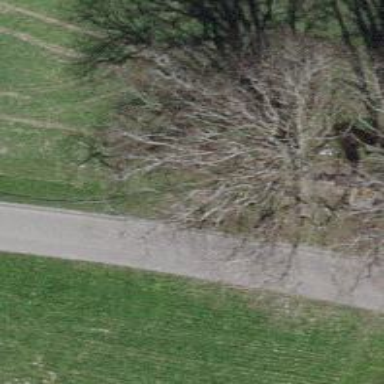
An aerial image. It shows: Beautiful tree in nature.